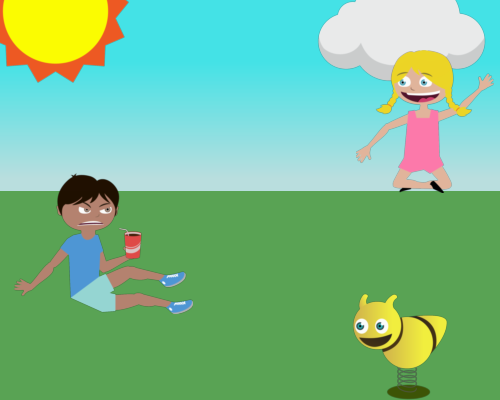
Large sun on left, rays off screen. Large cloud, 1 inch right, top cut off. Angry boy sitting, hand behind him, 1/2 inch from left and bottom, holding soda 1 inch from right at horizon line. Smiling girl sitting, facing right, cross-legged, knees at horizon, above grass. Bee toy below her. Move sun up.